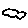
Label: cloud